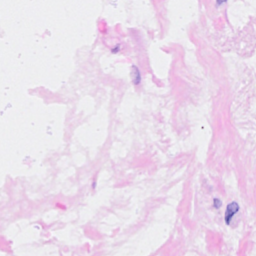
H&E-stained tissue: Breast